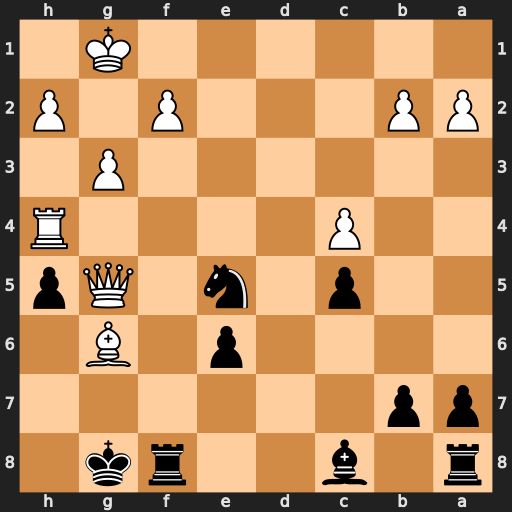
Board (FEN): r1b2rk1/pp6/4p1B1/2p1n1Qp/2P4R/6P1/PP3P1P/6K1
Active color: b
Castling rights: -
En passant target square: -
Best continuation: Nf3+ Kg2 Nxg5